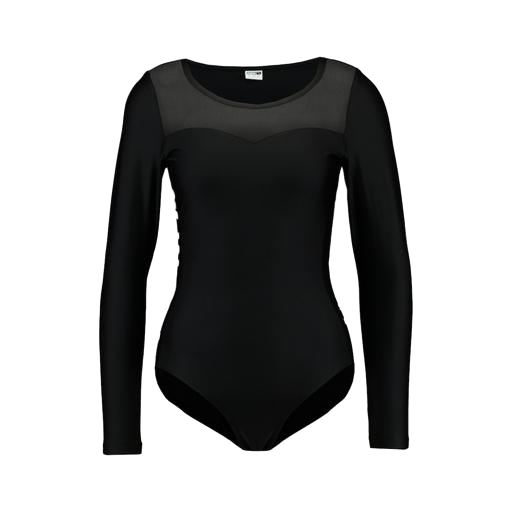
long-sleeve top, black mira cape-effect bodysuit, black women's long sleeve top, white background